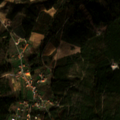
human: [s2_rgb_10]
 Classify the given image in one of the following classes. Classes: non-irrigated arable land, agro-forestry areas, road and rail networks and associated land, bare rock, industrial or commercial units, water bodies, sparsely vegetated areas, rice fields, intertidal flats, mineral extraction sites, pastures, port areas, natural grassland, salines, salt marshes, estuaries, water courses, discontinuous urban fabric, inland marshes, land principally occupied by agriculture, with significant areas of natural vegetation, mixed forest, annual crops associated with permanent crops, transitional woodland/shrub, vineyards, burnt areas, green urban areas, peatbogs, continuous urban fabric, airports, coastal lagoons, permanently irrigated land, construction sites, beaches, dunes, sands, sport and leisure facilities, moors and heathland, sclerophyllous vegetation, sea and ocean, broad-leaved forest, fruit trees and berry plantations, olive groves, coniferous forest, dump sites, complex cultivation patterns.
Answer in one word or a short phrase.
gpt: annual crops associated with permanent crops, mixed forest, transitional woodland/shrub